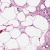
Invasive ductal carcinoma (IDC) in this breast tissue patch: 0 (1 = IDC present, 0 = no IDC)